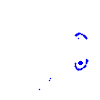
Particle: kaon